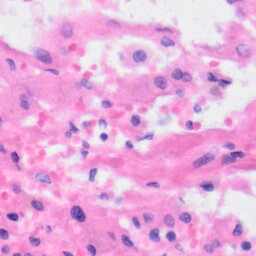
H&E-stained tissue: Liver